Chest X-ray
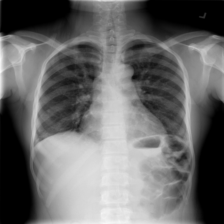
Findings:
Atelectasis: negative
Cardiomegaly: positive
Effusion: negative
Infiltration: negative
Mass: negative
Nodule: negative
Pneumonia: negative
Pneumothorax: negative
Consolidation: negative
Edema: negative
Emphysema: negative
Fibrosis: negative
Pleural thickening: negative
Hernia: negative